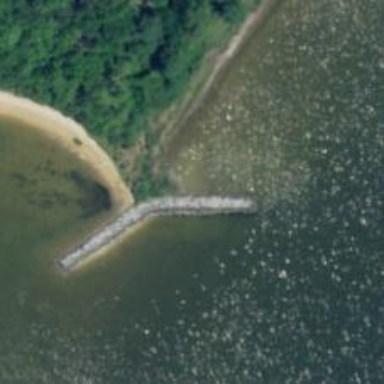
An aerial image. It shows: Breakwater structure.